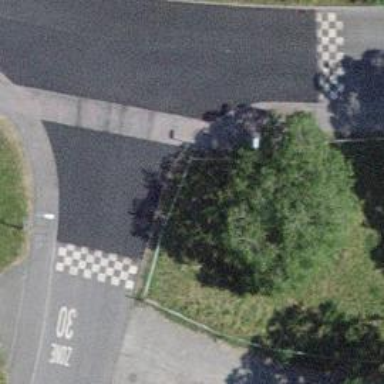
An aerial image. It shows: Kerb serving as barrier.